Question: I am using IIS/asp.net and have a requirement to have two links side by side on the same page. They both link to the same exact file, but with two different behaviors, one should view the file and the other should download the file.
'''
<a title="Specifications" href="/filename.pdf">
<img alt="View Icon" src="/images/viewIcon.jpg" />
</a>
<a title="Specifications" href="/filename.pdf">
<img alt="Download Icon" src="/images/downloadIcon.jpg" />
</a>
'''

I have seen some tips here on SO about forcing one behavior or the other through MIME types, or via 'Content-Disposition: attachment'
But is there anyway to have this arrangement where both live on the same page? I was hoping ideally to be able to add something to the link itself or to the href.
Thanks!
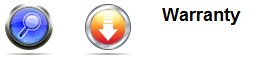
Answer: If you want to force it you can do it on the server side. I'm not sure if you are using webforms or mvc, but either way on the server side you can add something like this to the header:
Response.AddHeader("Content-Disposition", "attachment;filename=whatevernamehere.pdf");
That will force the browser to download as an attachment. You only need to do this for the 'download' link and leave the 'view' link alone (to view it in the browser).
Hope that helps!